Field crop: tomato
Growth stage: 2
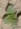
Species: solanum